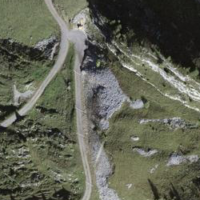
EUNIS habitat code: 26
Species observed at this site:
Traunsteinera globosa